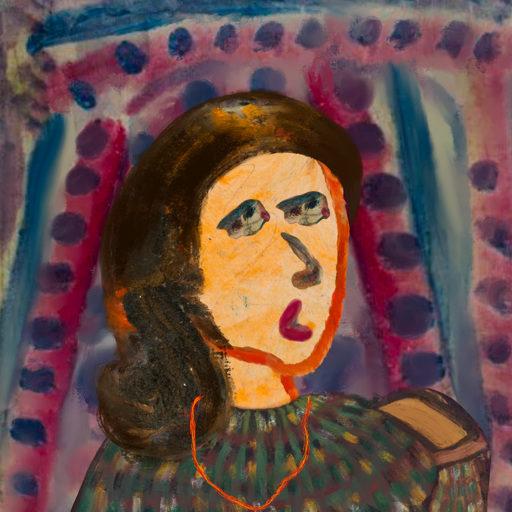
Background: HillGirl, Head And Neck Side: Experience, Face Side: Pipe, Bust: After_Raid, Hair Side: Gypsy_Queen, Head Accessory: Blank, Second Necklace: Gypsy_Mother_2, Necklace: Blank, Baby: Blank